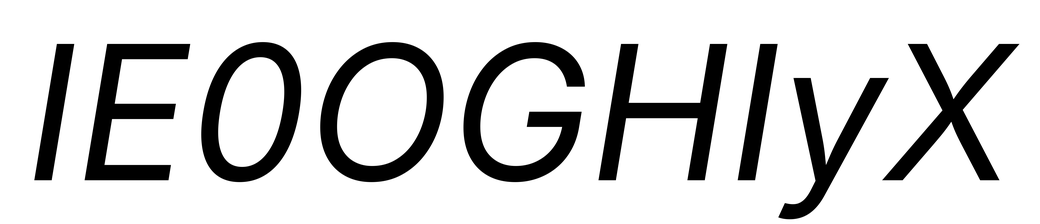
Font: Inter-Italic_Italic